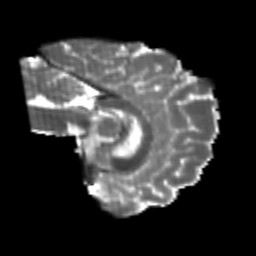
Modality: T2w
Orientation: sagittal
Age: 20
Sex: female
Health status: healthy
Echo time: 0.074 s